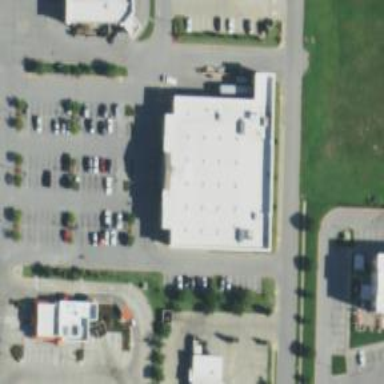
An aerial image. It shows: Building that houses supermarket.